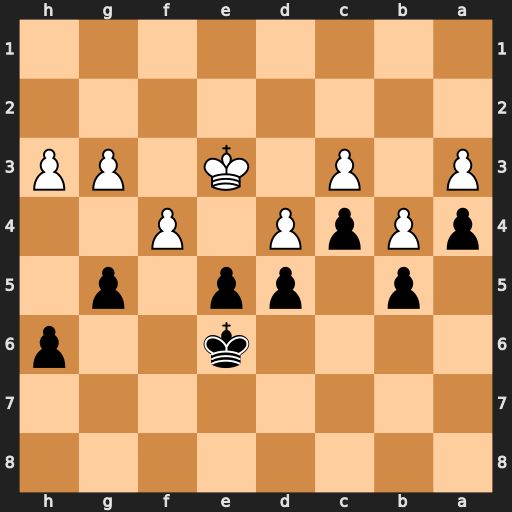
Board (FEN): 8/8/4k2p/1p1pp1p1/pPpP1P2/P1P1K1PP/8/8
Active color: b
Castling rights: -
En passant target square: -
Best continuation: gxf4+ gxf4 e4